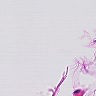
Metastatic tissue present: no